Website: bh-photo
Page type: gifting
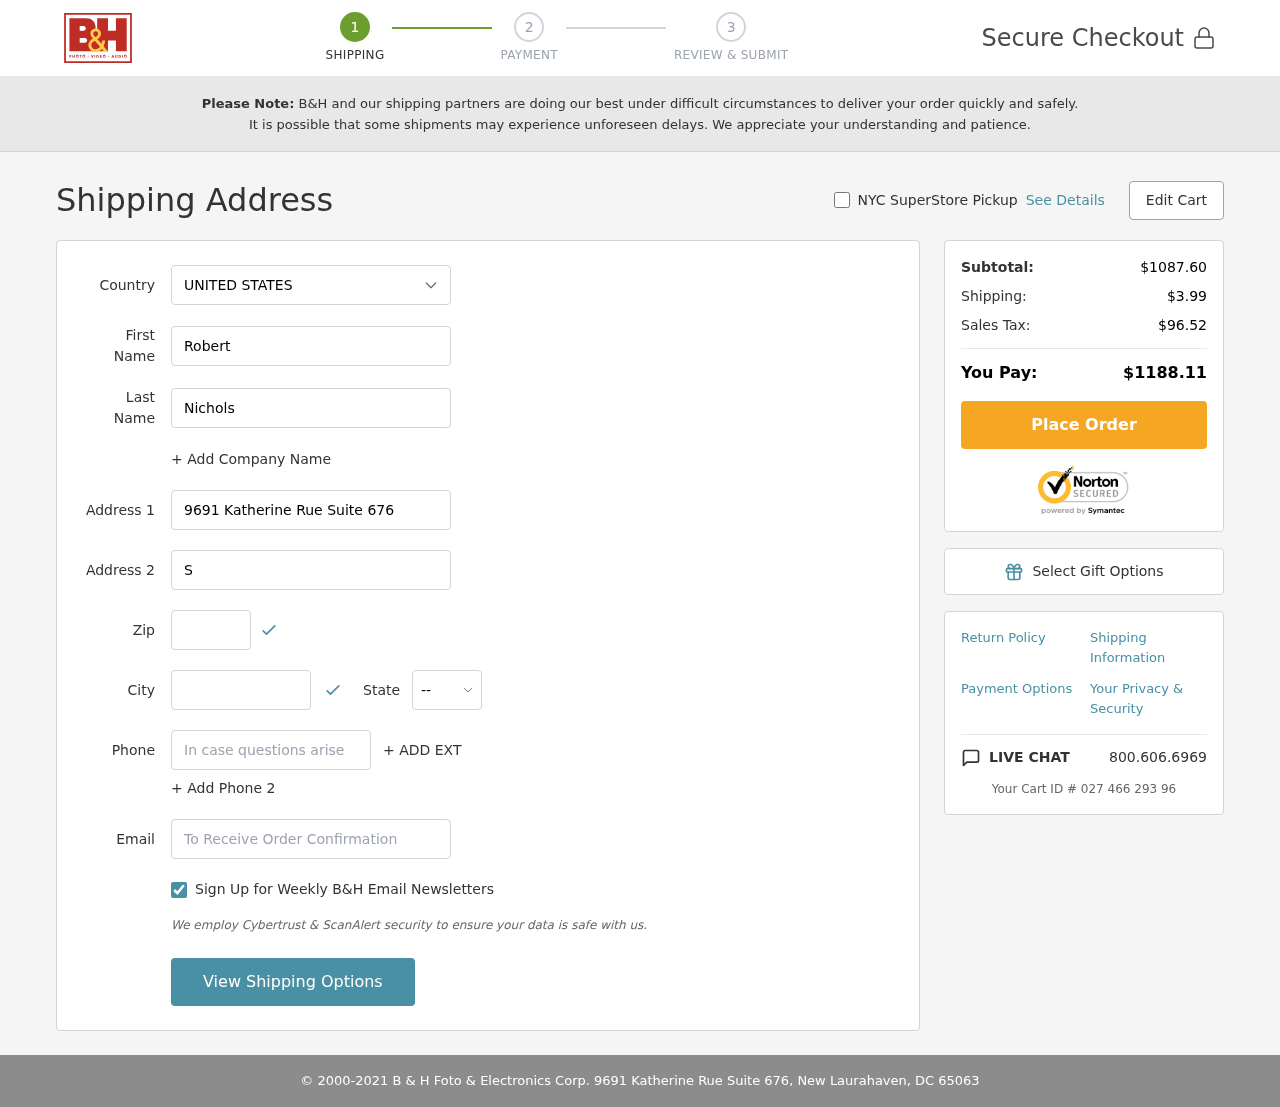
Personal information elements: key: PII_CITY
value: New Laurahaven
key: PII_COUNTRY
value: United States
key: PII_EMAIL
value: robert.nichols@hotmail.com
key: PII_FIRSTNAME
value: Robert
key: PII_LASTNAME
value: Nichols
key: PII_PHONE
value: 2763455136
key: PII_POSTCODE
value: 65063
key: PII_STATE_ABBR
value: DC
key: PII_STREET
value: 9691 Katherine Rue Suite 676
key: PII_STREET2
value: Suite 977
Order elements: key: ORDER_SUBTOTAL
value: $1087.60
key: ORDER_SHIPPING_COST
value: $3.99
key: ORDER_TAX
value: $96.52
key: ORDER_TOTAL
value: $1188.11
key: ORDER_ID
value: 027 466 293 96